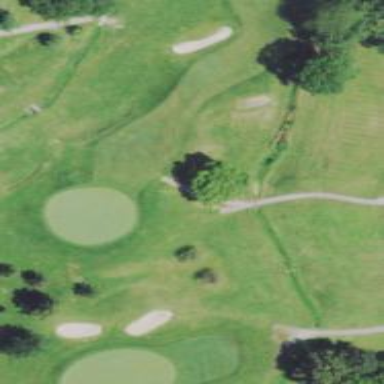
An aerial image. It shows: Path for both road and golf.